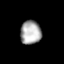
Tissue: lung
Cell type: Epithelial cells
Senescence score: 0.1148
Nuclear area (px): 483
Mean DAPI intensity: 169.056